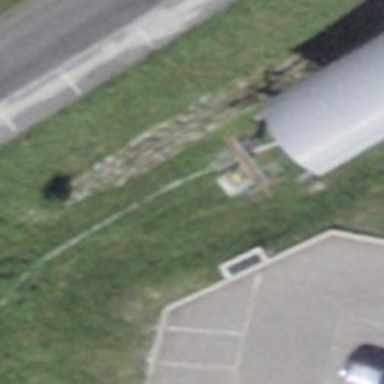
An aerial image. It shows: Pylon used for aerialway.